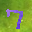
Label: 7